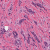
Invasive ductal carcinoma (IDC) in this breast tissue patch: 0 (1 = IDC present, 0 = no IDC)